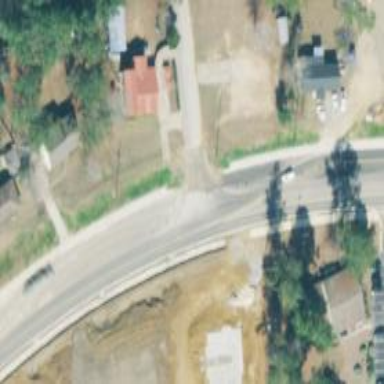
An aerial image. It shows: Secondary road with asphalt surface.